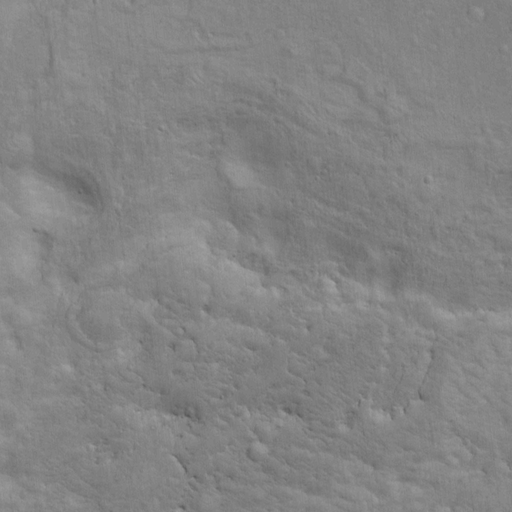
Objects detected: cone